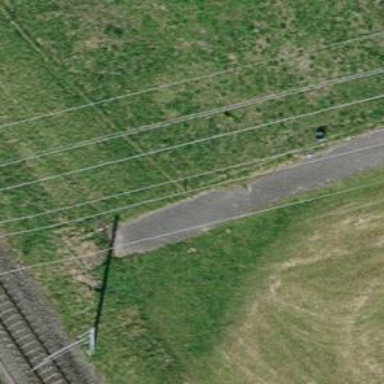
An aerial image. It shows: Track with grade 1 quality.